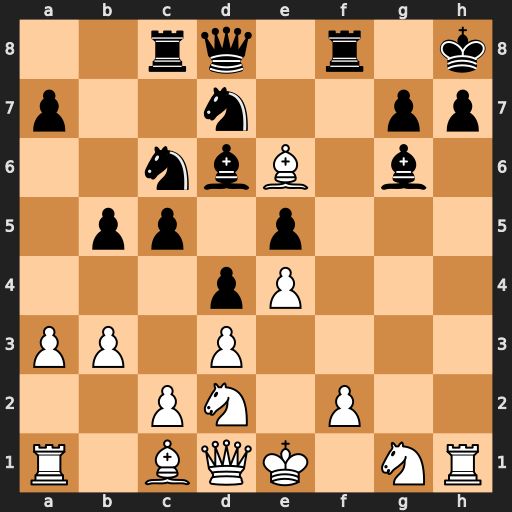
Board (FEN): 2rq1r1k/p2n2pp/2nbB1b1/1pp1p3/3pP3/PP1P4/2PN1P2/R1BQK1NR
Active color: w
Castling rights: KQ
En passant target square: -
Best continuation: Qg4